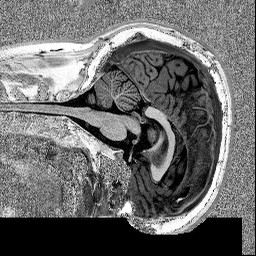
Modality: MP2RAGE
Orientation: sagittal
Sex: male